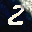
Label: 2